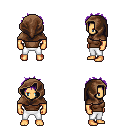
a pixel art fantasy rpg character, male body template, human, tanned skin, brown sleeveless shirt, white pants, purple bedhead hairstyle, cloth hood, four views (front, back, left, right), 2x2 character sprite sheet, small pixel art, hard edges, no anti-aliasing